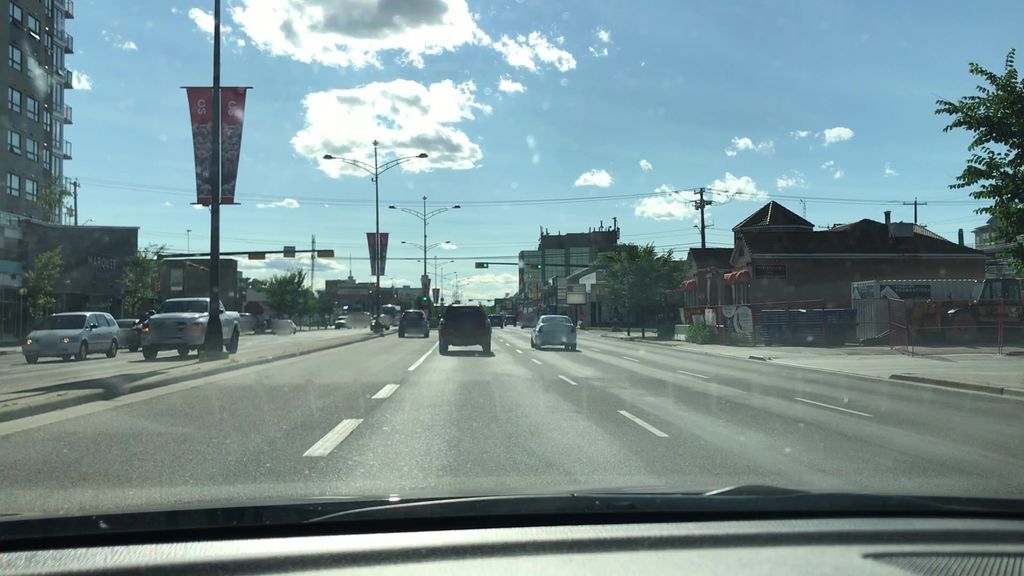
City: calgary